Question: I posted a <URL> earlier today regarding reacting to the receipt of a push notification, whereby I needed to drill down from one view to another. This question was answered, however I have now moved on to another requirement for reacting to push notifications, whereby I need to drill down to a third level in the navigation stack.
Below is a mockup of my view hierarchy, where on receipt of the push notification I want to drill down to the view titles "Third View".

From the answer to my previous question, I am able to drill down to "Second View", however when I try to perform the segue to push "Third View" on to the stack, I get the same type of error as per my previous question:
> Terminating app due to uncaught exception 'NSGenericException', reason: 'Could not find a navigation controller for segue 'Admin'. Push segues can only be used when the source controller is managed by an instance of UINavigationController.'
In my AppDelegate, when I receive the notification I select the required tab then:
'''
UINavigationController *navController = (UINavigationController*)[_tabBarController selectedViewController];
NHProfileViewController *profileViewController = navController.viewControllers[0];
[profileViewController displayAdminWebViewForPushNotification];
'''
Then in profileViewController (First View) displayAdminWebViewForPushNotification:
'''
_displayAdminForPushNotification = YES;
[self performSegueWithIdentifier:@"Settings" sender:self];
'''
where "Settings" is "Second View" in the image above.
Then in prepareForSegue:
'''
if ([segue.identifier isEqualToString:@"Settings"])
{
NHSettingsTableViewController *settingsViewController = segue.destinationViewController;
if (_displayAdminForPushNotification)
{
[settingsViewController displayAdmin];
_displayAdminForPushNotification = NO;
}
}
'''
Up to this point all is fine, however as soon as I hit [settingsViewController displayAdmin]:
'''
- (void)displayAdmin
{
[self performSegueWithIdentifier:@"Admin" sender:self];
}
'''
it crashes. I have done some debugging and at this point settingsViewController does not have a navigation controller (hence the crash/error message). This I don't understand as "First View" is embedded in a navigation controller.
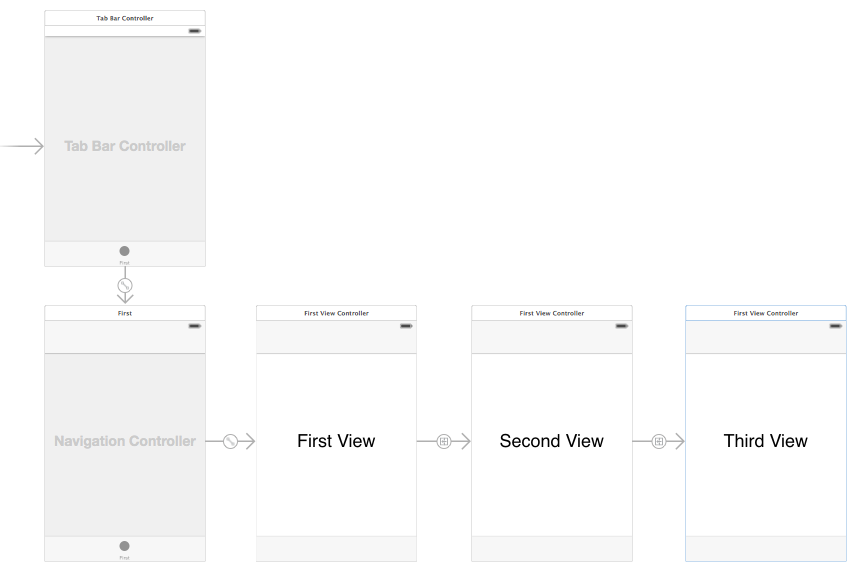
Answer: Your performing the third segue to early -- the second segue isn't even done so it has no navigationController.
delay it by using this method to perform action after segue:
<URL>
or use viewWillAppear!